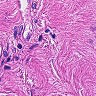
Metastatic tissue present: no